Field crop: tomato
Growth stage: 1
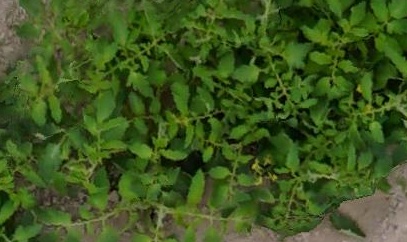
Species: tomato